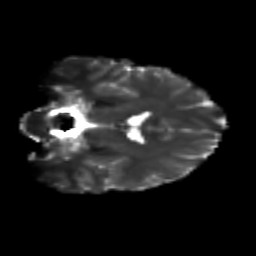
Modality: T2w
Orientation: coronal
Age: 20
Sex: female
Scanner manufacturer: siemens
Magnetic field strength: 3 T
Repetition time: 3.5 s
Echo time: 0.113 s